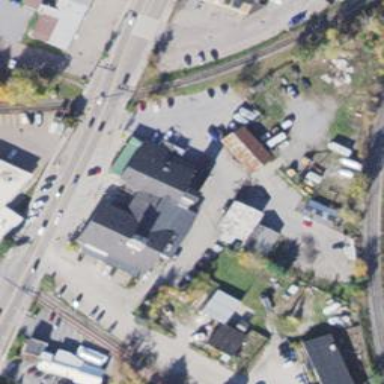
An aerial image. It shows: Commercial building.